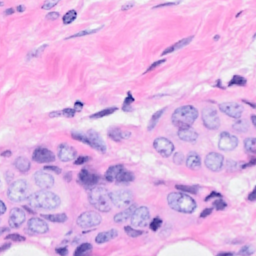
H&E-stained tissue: Breast